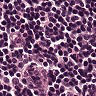
Metastatic tissue present: no